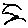
Label: zigzag